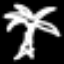
Label: palm tree